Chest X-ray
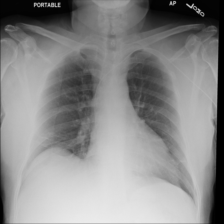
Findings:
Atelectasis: positive
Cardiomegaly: negative
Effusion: negative
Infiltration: negative
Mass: negative
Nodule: negative
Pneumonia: negative
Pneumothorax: negative
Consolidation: negative
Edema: negative
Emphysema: negative
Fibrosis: negative
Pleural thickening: negative
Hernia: negative